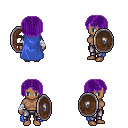
a pixel art fantasy rpg character, female body template, human, dark skin, blue cape, metal pants, purple pageboy hairstyle, white cloth bandages, shield, four views (front, back, left, right), 2x2 character sprite sheet, small pixel art, hard edges, no anti-aliasing